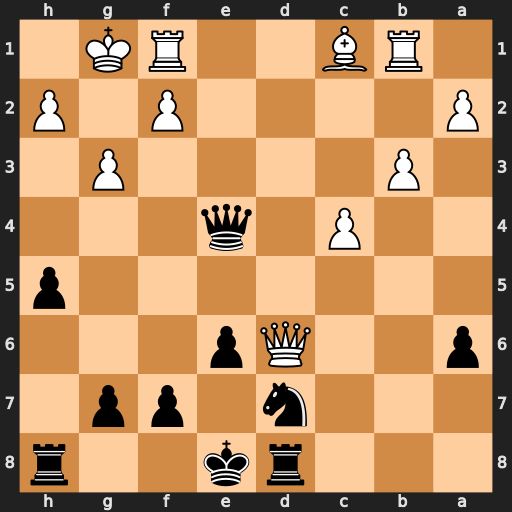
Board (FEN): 3rk2r/3n1pp1/p2Qp3/7p/2P1q3/1P4P1/P4P1P/1RB2RK1
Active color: b
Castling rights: k
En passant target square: -
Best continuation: Ne5 Qxe5 Qxe5